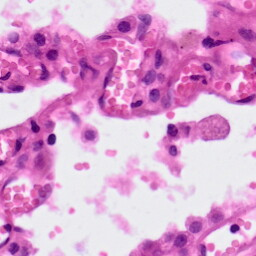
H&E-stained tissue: Lung